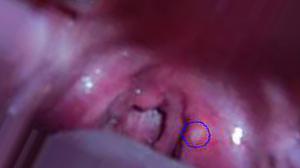
Condition: Mouth Ulcer